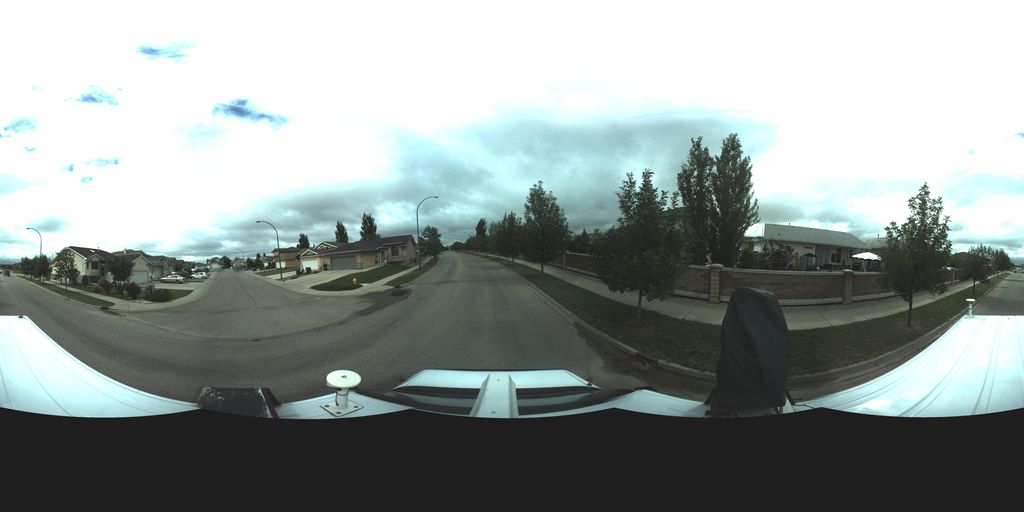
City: saskatoon